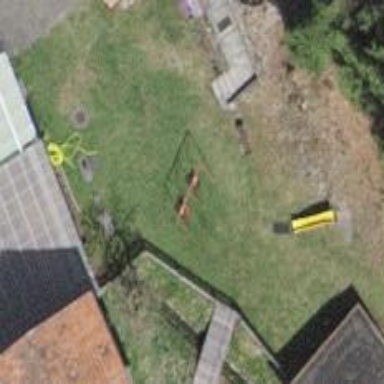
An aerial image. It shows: Playground area for leisure land.